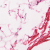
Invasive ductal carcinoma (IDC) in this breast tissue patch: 0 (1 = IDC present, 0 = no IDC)